Question: One of the most common issues I have with multiple targets is forgetting to add a file to all targets. Its easy to import a file and not tick all the boxes...

In build phases there is a 'compile sources' view which is a list of files compiled for each target. However there seams to be no easy way to compare targets to see what files are in one but not the other.
Is there a way to find the files that are NOT a member of a particular target? A script perhaps?
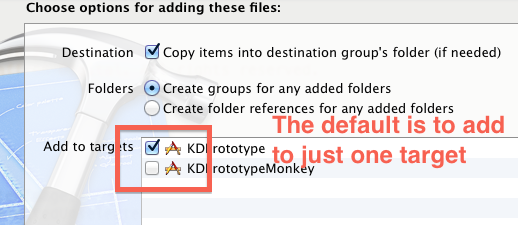
Answer: I don't know of a way to script it, but for a file you can view a list of all targets with the associated targets checked, and you can check or uncheck targets from that list.
Open the Utilities pane and select the File Inspector. Then select a file and the related targets will be in the Target Membership area of the File Inspector.
You can even select multiple files and the targets that are associated to some but not all the selected files will be marked with '-'. If you check a target then all the selected files will be added to that target.